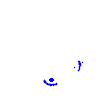
Particle: pion